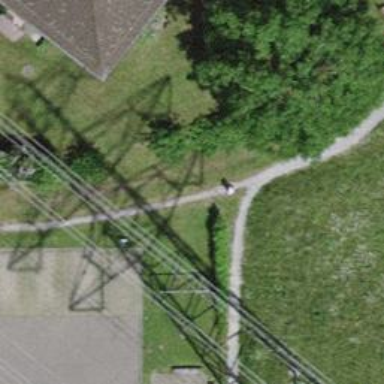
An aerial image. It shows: Unpaved footway.